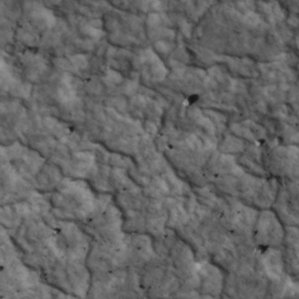
Label: non_frost